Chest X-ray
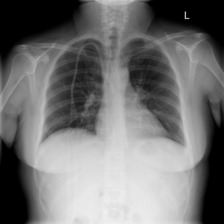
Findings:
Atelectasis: negative
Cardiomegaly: negative
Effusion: negative
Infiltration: negative
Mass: negative
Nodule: negative
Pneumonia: negative
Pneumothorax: negative
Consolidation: negative
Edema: negative
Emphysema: negative
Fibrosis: negative
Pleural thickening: negative
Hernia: negative